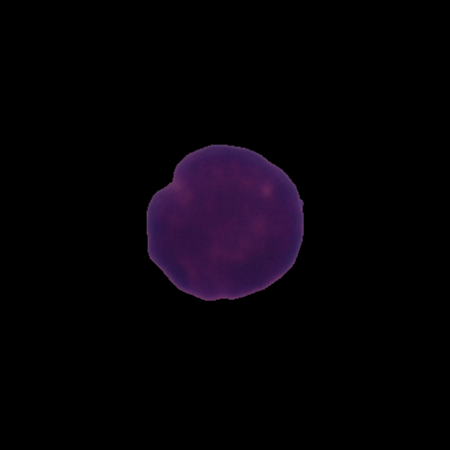
Label: healthy